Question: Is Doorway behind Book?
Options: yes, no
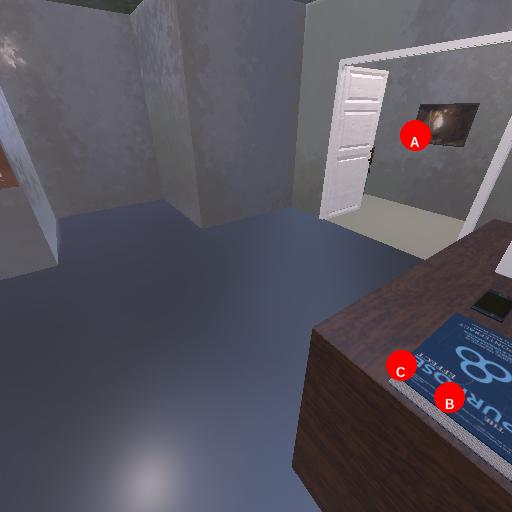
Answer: yes